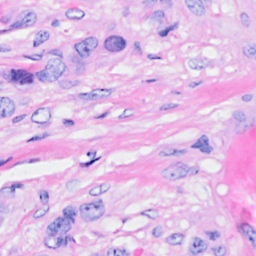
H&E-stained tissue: Breast